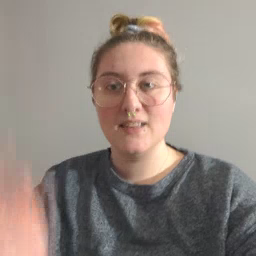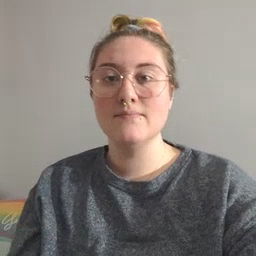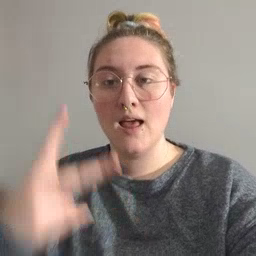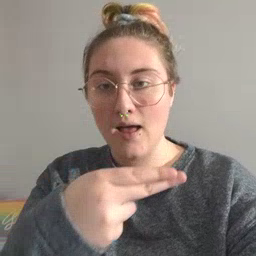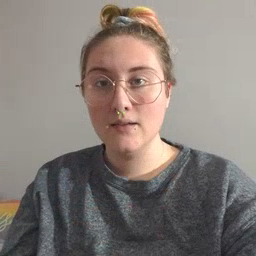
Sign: cut